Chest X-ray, PA view. Patient: 55 years old, sex M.
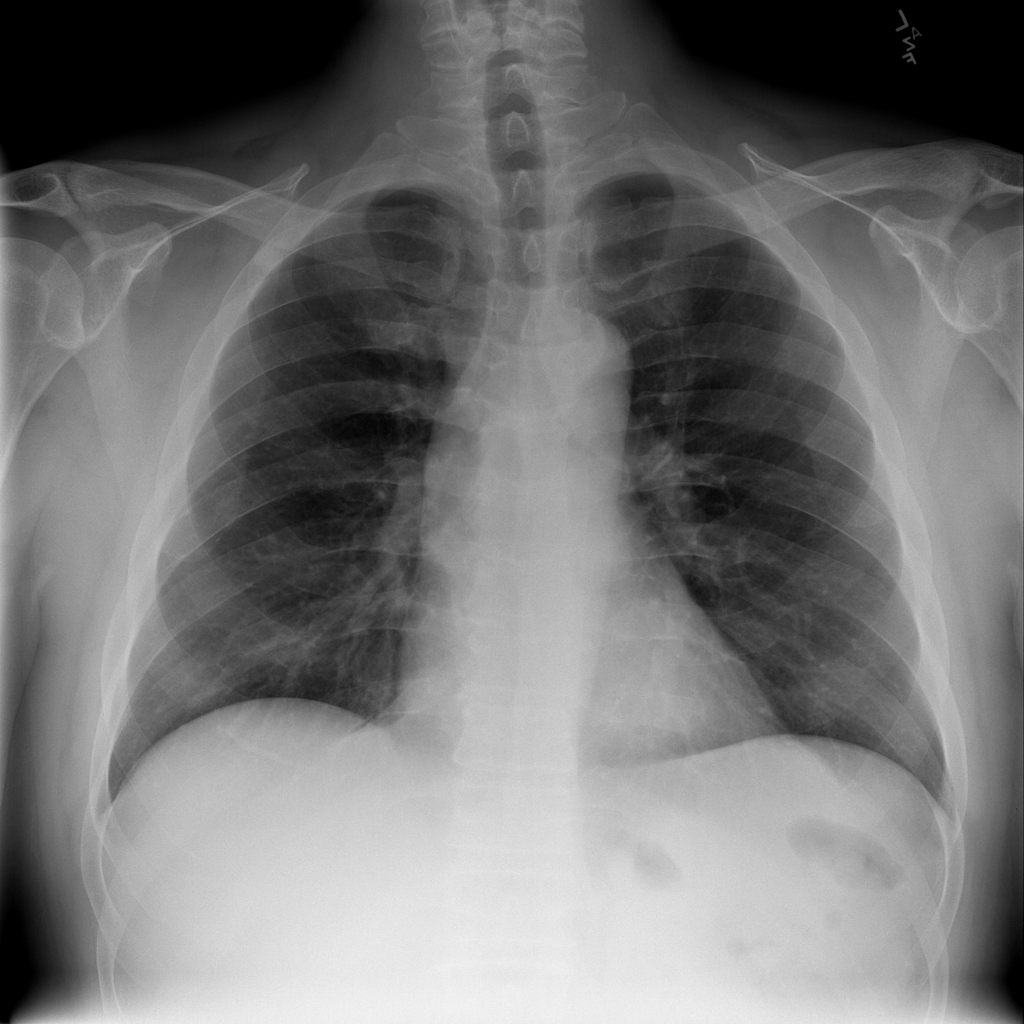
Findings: No Finding